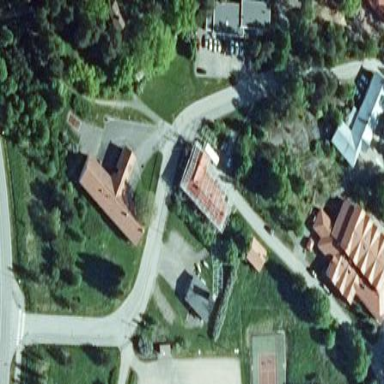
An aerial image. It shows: Fire station.